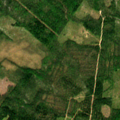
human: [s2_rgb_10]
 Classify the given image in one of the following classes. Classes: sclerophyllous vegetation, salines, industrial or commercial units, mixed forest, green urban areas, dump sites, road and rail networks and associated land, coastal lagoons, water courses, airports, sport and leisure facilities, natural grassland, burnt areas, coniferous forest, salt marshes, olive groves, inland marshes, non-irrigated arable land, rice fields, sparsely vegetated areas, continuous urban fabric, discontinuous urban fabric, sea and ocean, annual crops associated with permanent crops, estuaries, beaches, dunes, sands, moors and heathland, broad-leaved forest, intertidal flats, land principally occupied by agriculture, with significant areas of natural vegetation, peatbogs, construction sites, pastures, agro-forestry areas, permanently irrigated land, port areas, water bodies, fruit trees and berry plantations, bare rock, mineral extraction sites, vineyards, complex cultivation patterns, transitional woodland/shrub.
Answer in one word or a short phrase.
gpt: coniferous forest, mixed forest